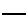
Label: house